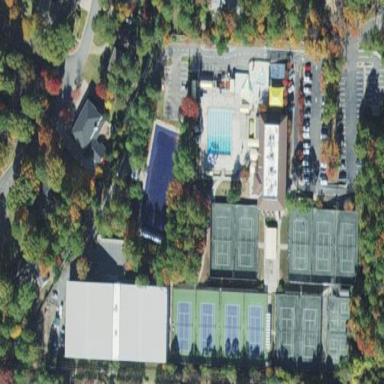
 and basketball facilities on leisure land."